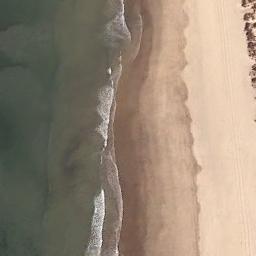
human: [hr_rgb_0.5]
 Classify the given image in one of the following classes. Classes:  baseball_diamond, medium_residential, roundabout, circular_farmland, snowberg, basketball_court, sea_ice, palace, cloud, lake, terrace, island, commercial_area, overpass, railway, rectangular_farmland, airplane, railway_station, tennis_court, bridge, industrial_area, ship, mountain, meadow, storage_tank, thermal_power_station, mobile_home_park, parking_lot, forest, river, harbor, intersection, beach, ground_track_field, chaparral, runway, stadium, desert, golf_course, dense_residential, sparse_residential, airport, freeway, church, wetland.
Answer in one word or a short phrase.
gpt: beach